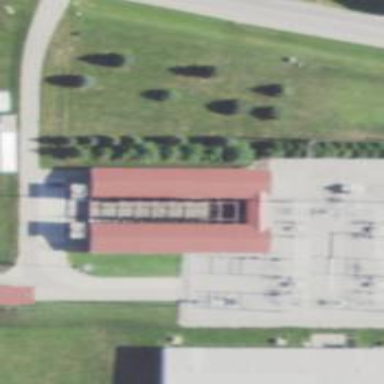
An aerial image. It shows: Generator is pictured.